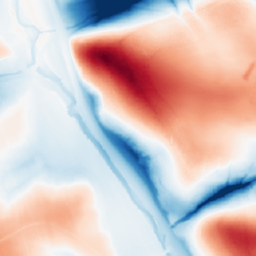
Category: classical
Decomposition family: gaussian_anisotropic
Decomposition parameters: sigma_x: 5
sigma_y: 50
Upsampling method: area
Upsampling parameters: scale: 2
Upsampling scale: 2